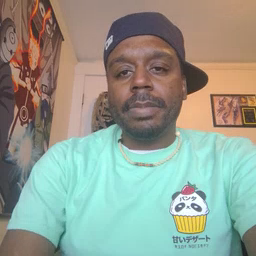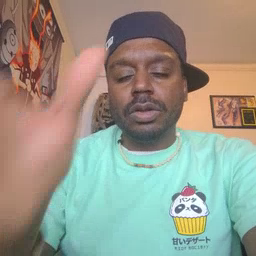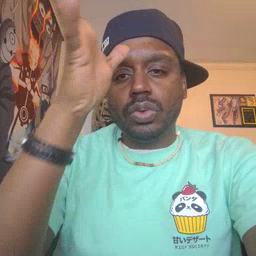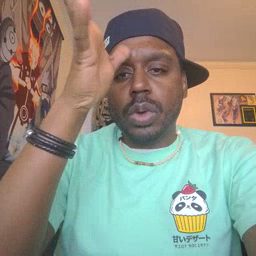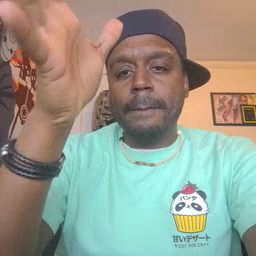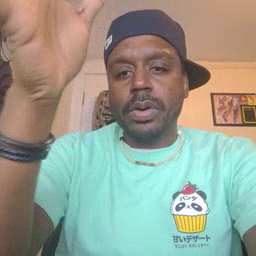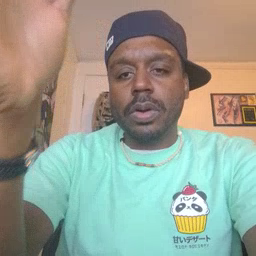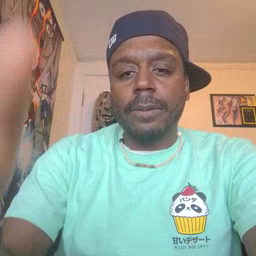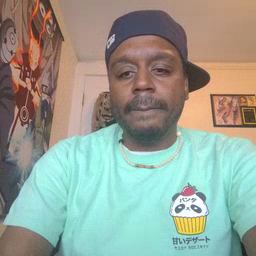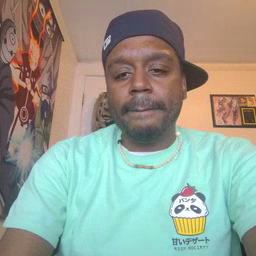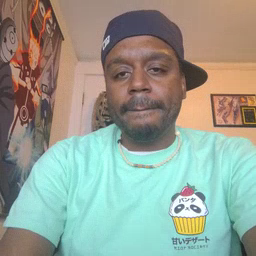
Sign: grandpa